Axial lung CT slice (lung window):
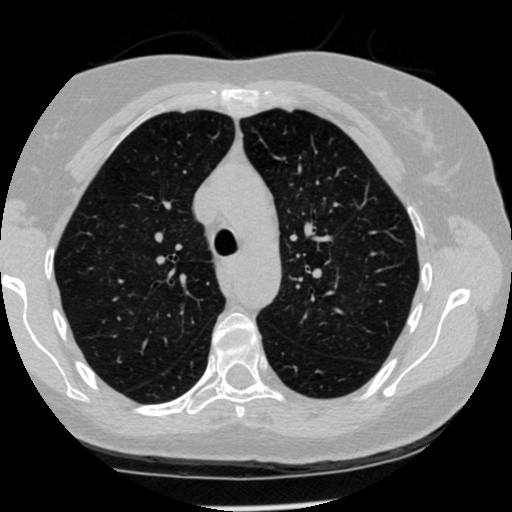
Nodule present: no